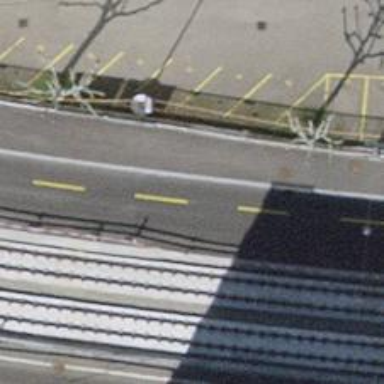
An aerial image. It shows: Metal fence as barrier.